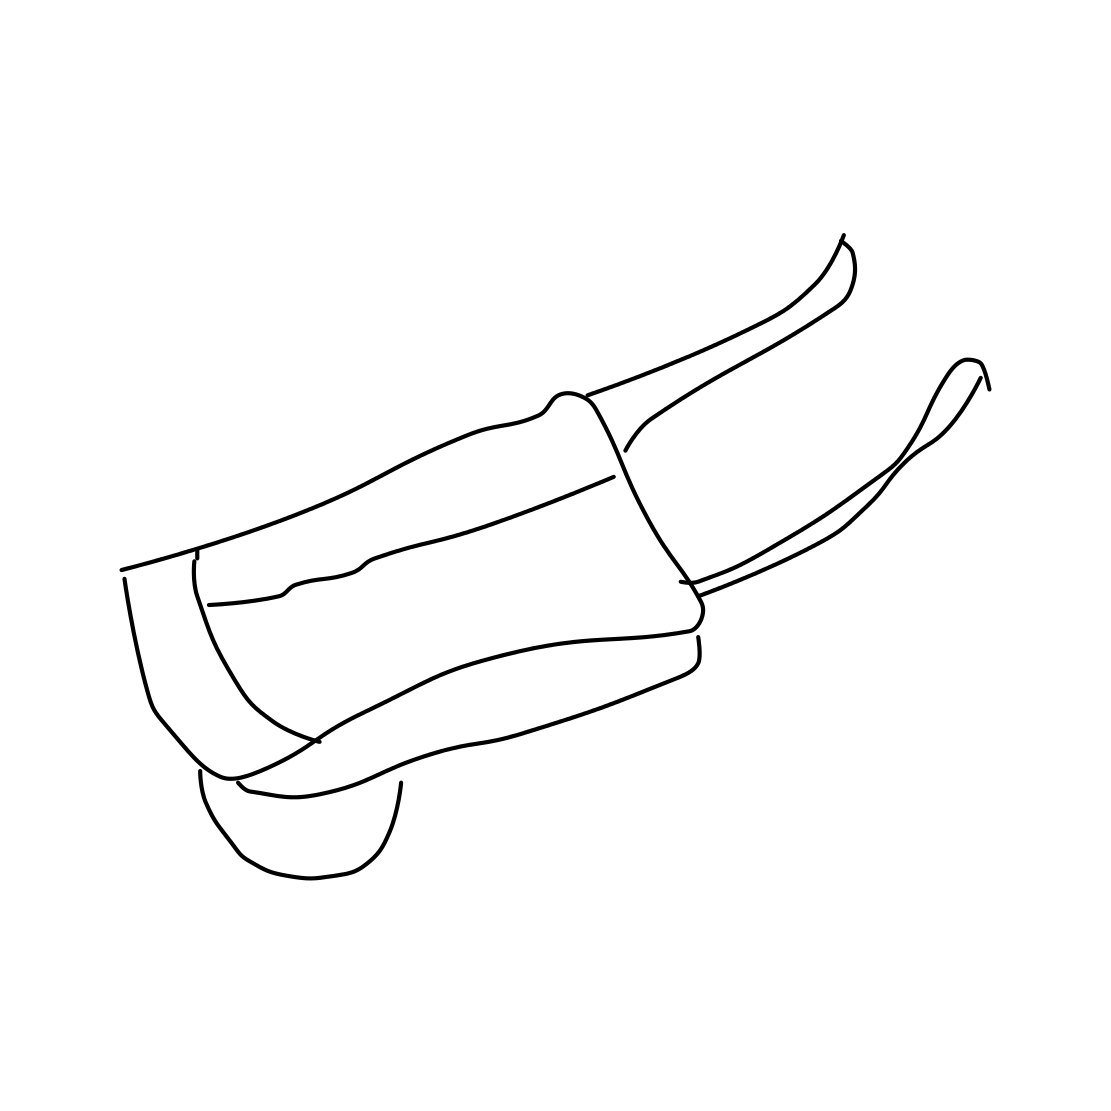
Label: wheelbarrow